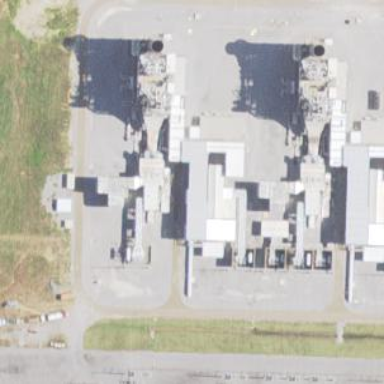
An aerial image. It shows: Gas turbine generator powered by gas.